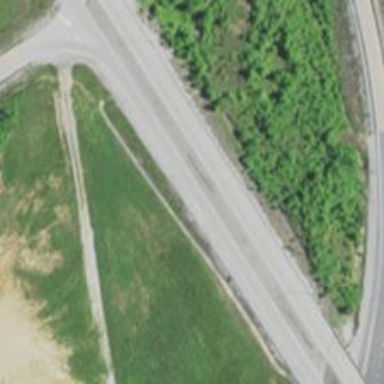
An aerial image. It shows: Primary highway.